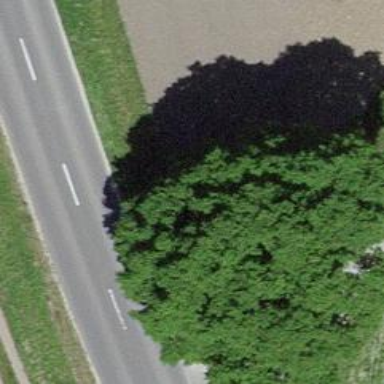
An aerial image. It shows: Deciduous tree with broadleaved leaves.